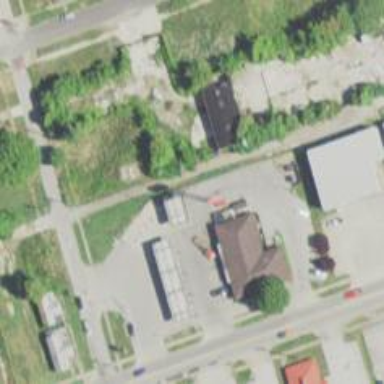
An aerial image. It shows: Convenience shop.